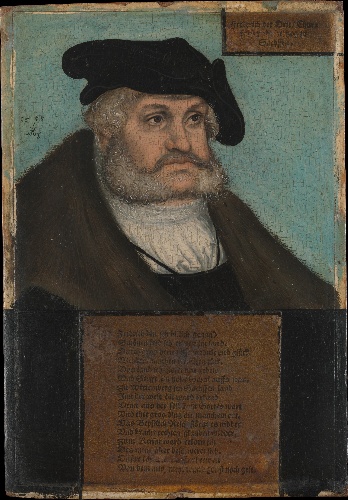
Title: Friedrich III (1463–1525), the Wise, Elector of Saxony
Artist: Lucas Cranach the Elder and Workshop
Artist bio: German, Kronach 1472–1553 Weimar
Date: 1533
Object type: Painting
Classification: Paintings
Medium: Oil on beech, with letterpress-printed paper labels
Dimensions: 8 x 5 5/8 in. (20.3 x 14.3 cm)
Department: European Paintings
Credit line: Gift of Robert Lehman, 1946
Accession year: 1946
Repository: Metropolitan Museum of Art, New York, NY
Tags: Men|Portraits